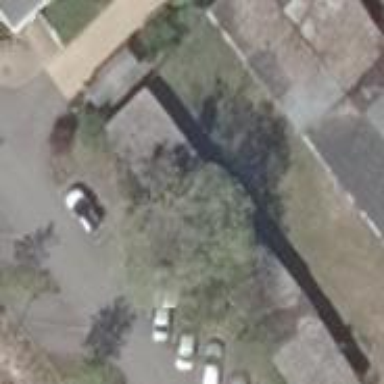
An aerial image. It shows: Group of garages.